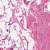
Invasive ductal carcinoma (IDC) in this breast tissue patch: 0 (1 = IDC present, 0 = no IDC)